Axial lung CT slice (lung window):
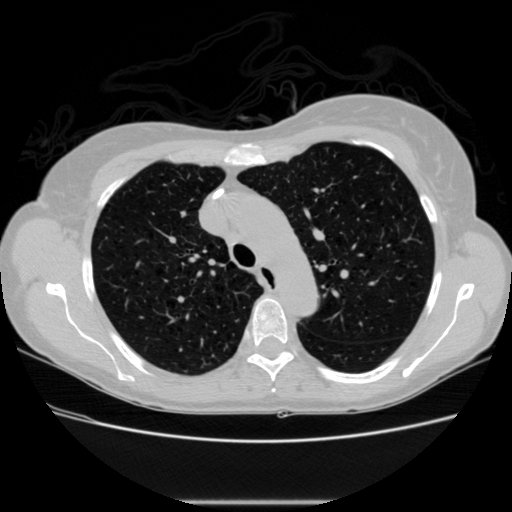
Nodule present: no